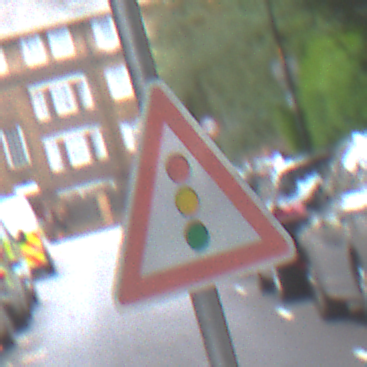
Verkehrszeichen: Lichtzeichenanlage
Umgebung: Outdoor, Urban
Tageszeit: MorningAfternoon
Wetter: Overcast
Licht: Natural
Jahreszeit: NotSpecified
Kontrast: LowContrast